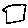
Label: square